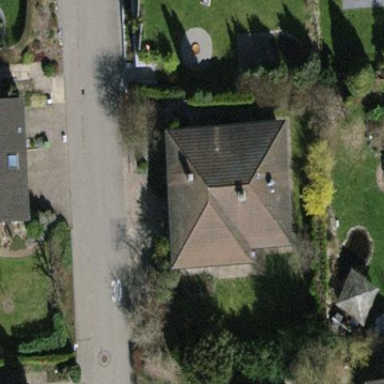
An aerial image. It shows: Building with tile roof.